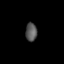
Tissue: lung
Cell type: Others
Senescence score: 0.5922
Nuclear area (px): 208
Mean DAPI intensity: 85.486